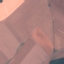
Land use / land cover: AnnualCrop